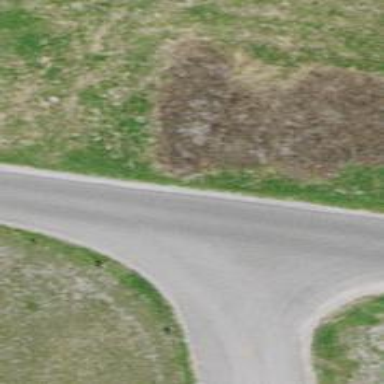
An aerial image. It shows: Well-maintained track road with grade 1 tracktype.